Current action and preconditions to check: trajectory_clear

Your task: For each precondition in the list above, predict whether it will hold at this action.

Consider the current scene as observed from the mobile robot's camera, and analyze the predicted future states of all dynamic agents (e.g., people, animals, vehicles, or any moving entities) within the NEXT SECOND.

IMPORTANT: Only answer "very likely" if you are absolutely certain—based on strong, clear evidence—that a dynamic agent will violate the precondition in the predicted future state. Do NOT answer "very likely" for unlikely, ambiguous, or low-probability risks.

Ask yourself for each precondition: Is there a high probability, with clear and convincing evidence, that the predicted future states of any dynamic agent will interfere with the predicted future state of the currently executing action within the NEXT SECOND, causing that precondition to fail?

Assess the risk level based on these predictions. Use "likely" or "very likely" if motions create a clear risk of interference.

Use "neutral" or "improbable" if agents are nearby but their predicted paths are clearly diverging or non-conflicting.

Failure Risk Categories: "very improbable", "improbable", "neutral", "likely", "very likely"

Answer Format: Output ONLY the probability_of_failure value from these categories: "very improbable", "improbable", "neutral", "likely", "very likely"

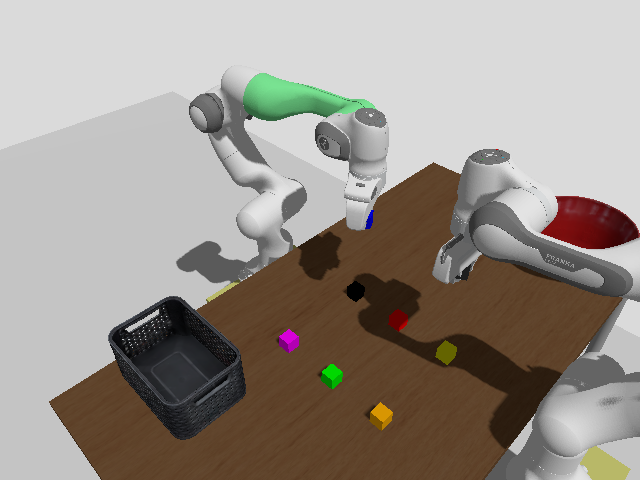

Answer: improbable